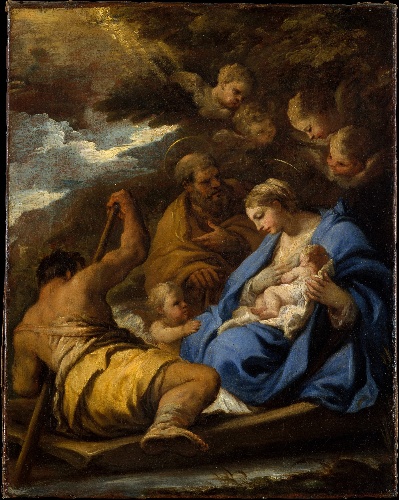
Title: The Flight into Egypt
Artist: Luca Giordano
Artist bio: Italian, Naples 1634–1705 Naples
Date: 1701
Object type: Painting
Classification: Paintings
Medium: Oil on canvas
Dimensions: 24 1/4 x 19 1/4 in. (61.5 x 48.9 cm)
Department: European Paintings
Credit line: Gift of Mr. and Mrs. Harold Morton Landon, 1961
Accession year: 1961
Repository: Metropolitan Museum of Art, New York, NY
Tags: Holy Family|Saint Joseph|Boats|Angels|Christ|Virgin Mary